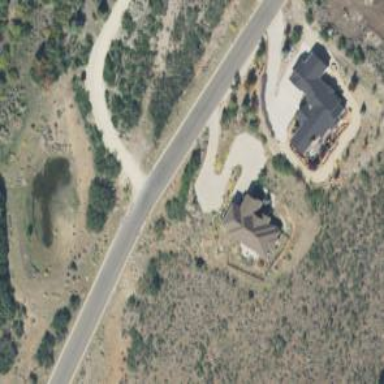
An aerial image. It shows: Driveway.